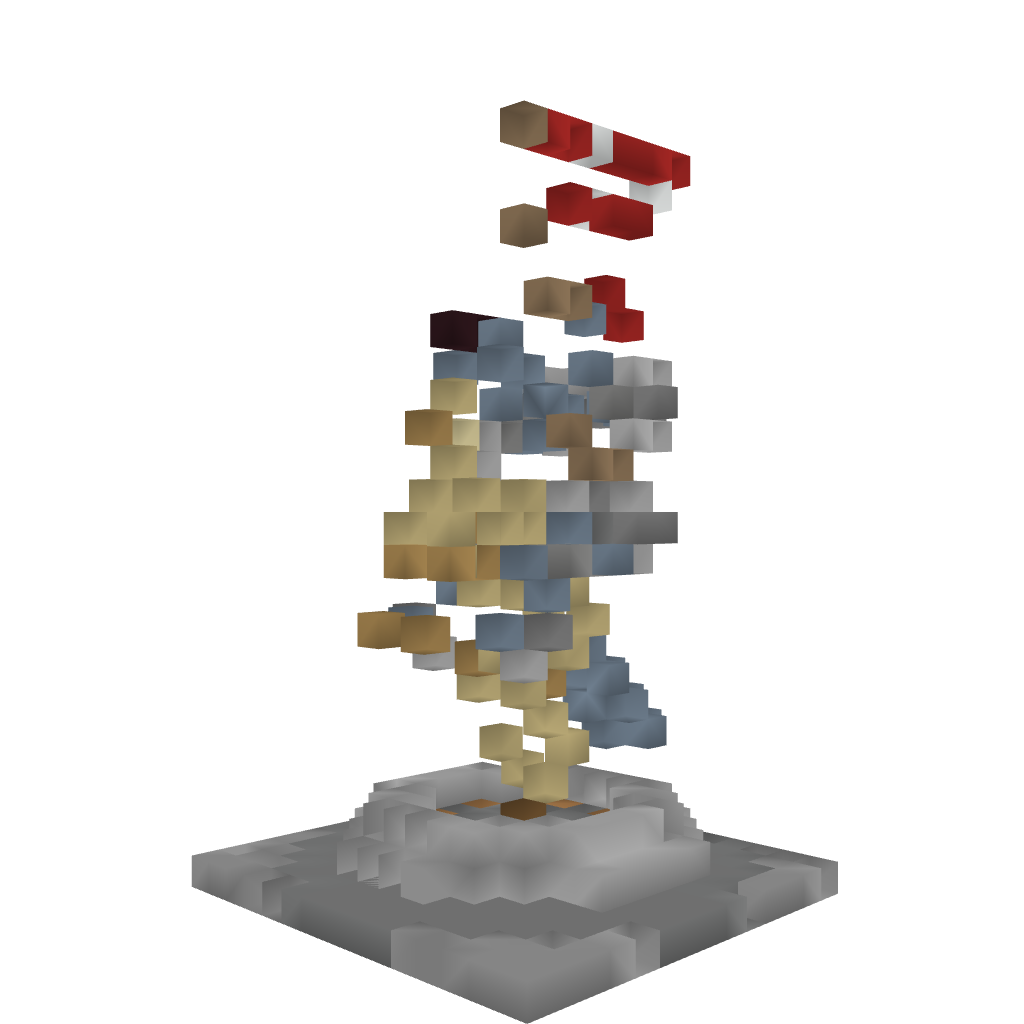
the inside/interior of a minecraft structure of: Knight and horse statue